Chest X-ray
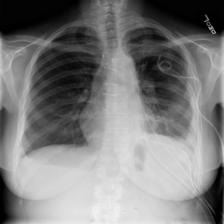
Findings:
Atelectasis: negative
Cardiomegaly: negative
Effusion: positive
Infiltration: positive
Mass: negative
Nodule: negative
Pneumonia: negative
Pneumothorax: negative
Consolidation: negative
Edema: negative
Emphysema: negative
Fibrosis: negative
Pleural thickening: positive
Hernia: negative